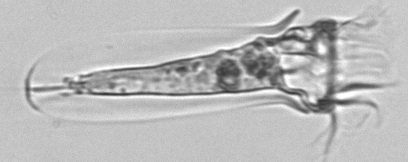
Label: Tintinnina